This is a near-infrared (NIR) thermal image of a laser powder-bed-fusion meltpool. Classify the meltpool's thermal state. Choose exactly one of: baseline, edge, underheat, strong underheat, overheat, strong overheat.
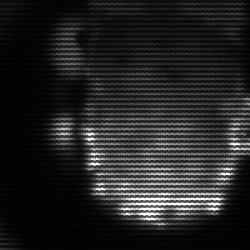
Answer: baseline